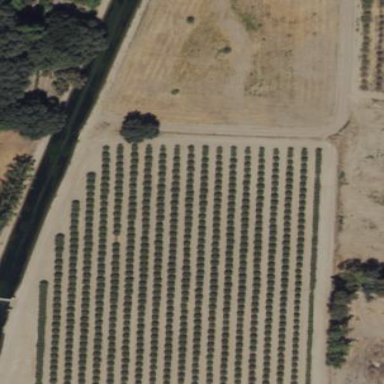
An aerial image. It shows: Orchard.